Interaction volume radius: 5 \u00c5
Interaction volume height: 25 \u00c5
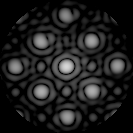
Disorder parameter: 0.09547